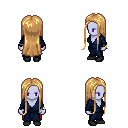
a pixel art fantasy rpg character, female body template, dark elf, purple skin, blue robe, red pants, light blonde extra-long hairstyle, bracelets, black shoes, four views (front, back, left, right), 2x2 character sprite sheet, small pixel art, hard edges, no anti-aliasing